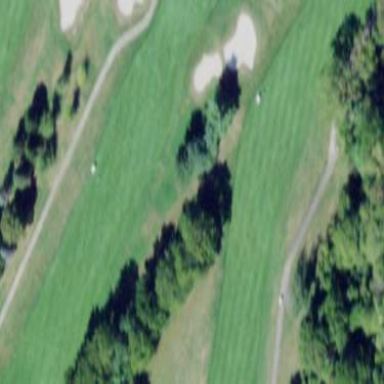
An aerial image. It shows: Scenic golf fairway.